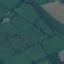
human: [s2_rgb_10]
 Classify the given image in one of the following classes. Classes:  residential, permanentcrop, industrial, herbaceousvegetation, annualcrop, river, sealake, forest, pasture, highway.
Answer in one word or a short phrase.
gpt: Pasture